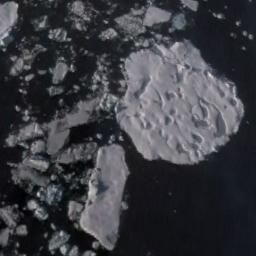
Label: sea_ice